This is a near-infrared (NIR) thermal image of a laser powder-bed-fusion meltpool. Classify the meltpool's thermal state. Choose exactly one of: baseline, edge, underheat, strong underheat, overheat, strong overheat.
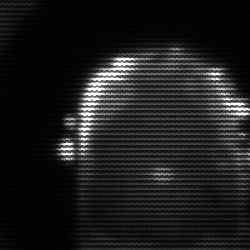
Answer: baseline